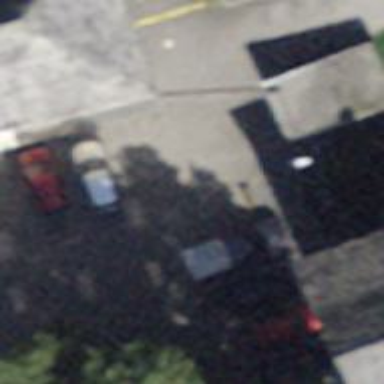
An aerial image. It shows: Parking available on the street side.